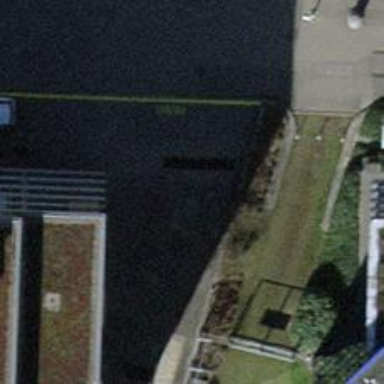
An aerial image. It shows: Bollard barrier.